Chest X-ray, PA view. Patient: 42 years old, sex F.
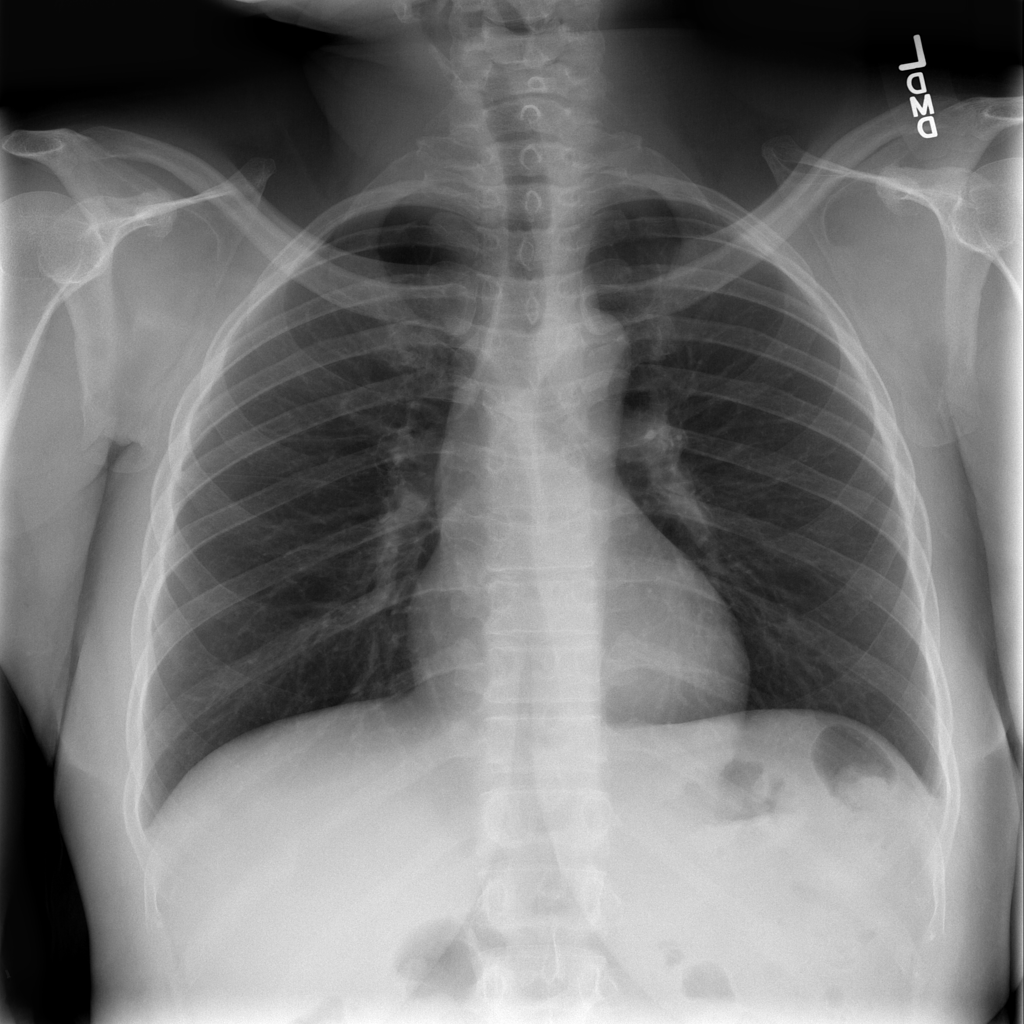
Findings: No Finding